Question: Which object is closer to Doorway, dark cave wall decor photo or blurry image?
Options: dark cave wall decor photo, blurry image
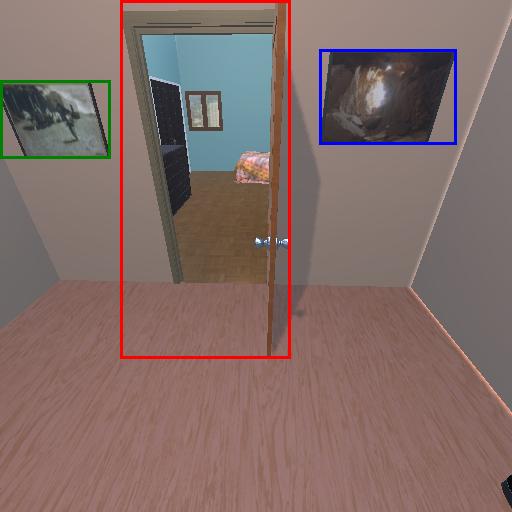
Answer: dark cave wall decor photo